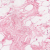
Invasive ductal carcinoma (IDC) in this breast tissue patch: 0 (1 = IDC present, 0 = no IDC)